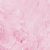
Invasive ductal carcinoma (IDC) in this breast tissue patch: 0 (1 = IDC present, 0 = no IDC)